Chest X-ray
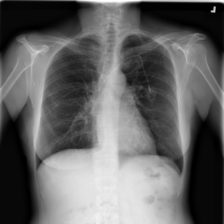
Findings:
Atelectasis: negative
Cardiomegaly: negative
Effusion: negative
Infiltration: negative
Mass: negative
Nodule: negative
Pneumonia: negative
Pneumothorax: negative
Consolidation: negative
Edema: negative
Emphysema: negative
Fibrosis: negative
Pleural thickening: negative
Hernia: negative